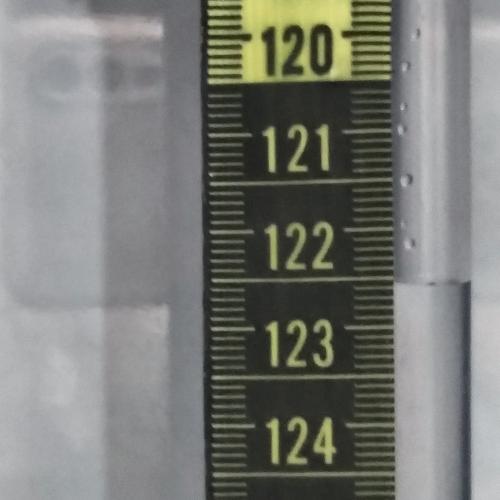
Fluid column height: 122.6 cm